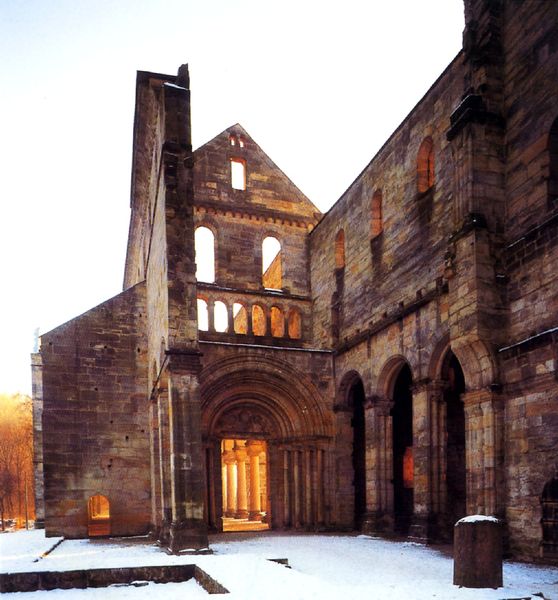
Titel: Benediktinerklosterkirche Paulinzella
Standort: Paulinzella (EU - D - Thüringen)
Schlagwörter: bäume, fenster, licht, säulen, tür, schnee, wand, spitze, steine, kirche, gotik, bogen, giebel, stufe, foto, eingang, ruine, seite, arkaden, mauern, romanik, winger, gangtor